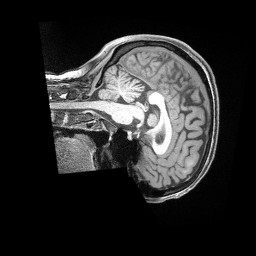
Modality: T1w
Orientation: sagittal
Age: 35
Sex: female
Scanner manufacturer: siemens
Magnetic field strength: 3 T
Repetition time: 2 s
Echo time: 0.00211 s